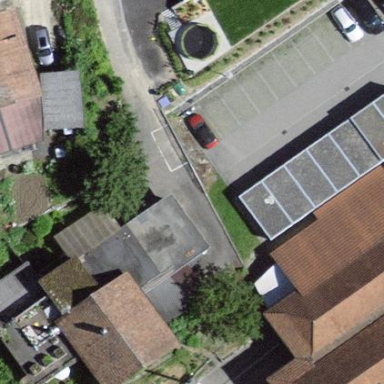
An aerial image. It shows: Group of garages.